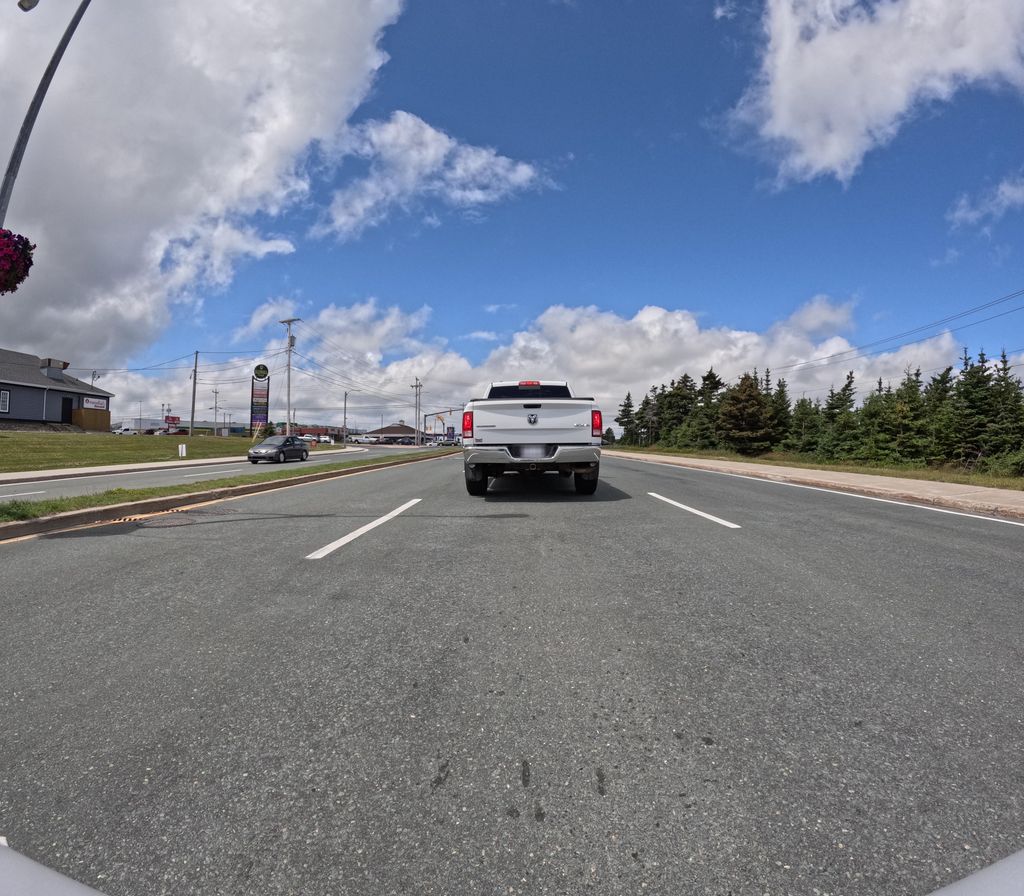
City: st_johns